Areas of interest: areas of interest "Daxing Ta Ling Yuan"
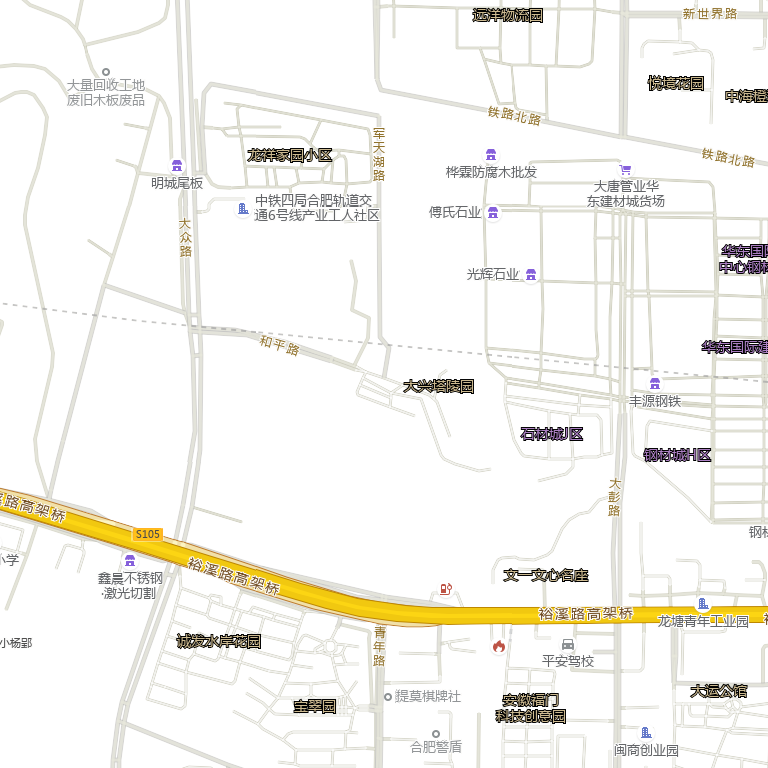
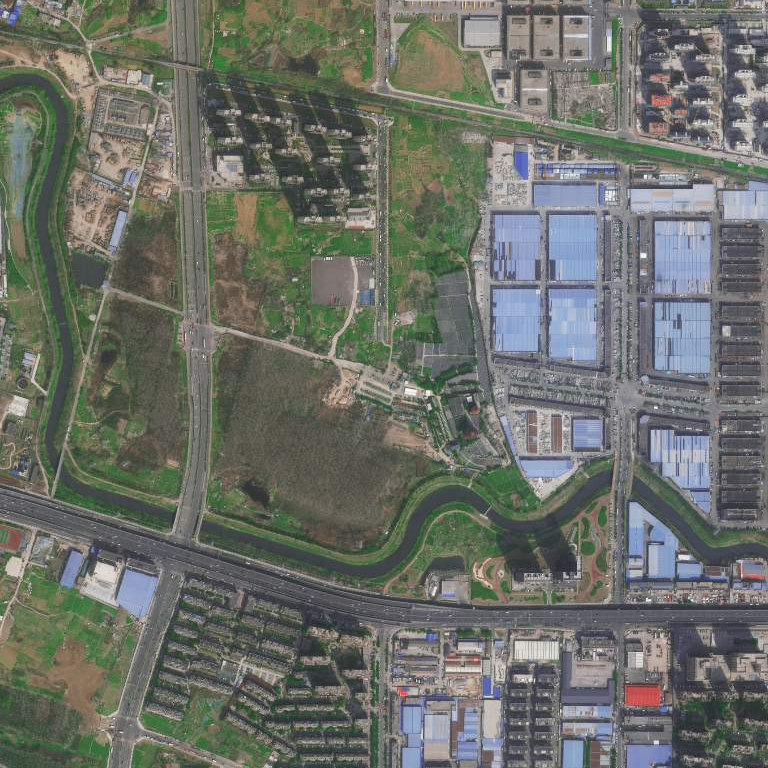